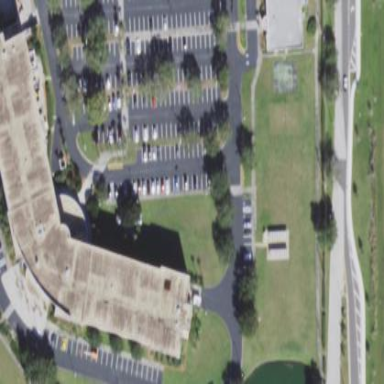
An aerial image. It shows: Office building.